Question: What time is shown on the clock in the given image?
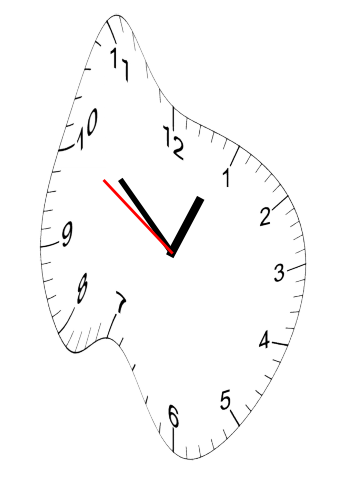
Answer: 12:51:50